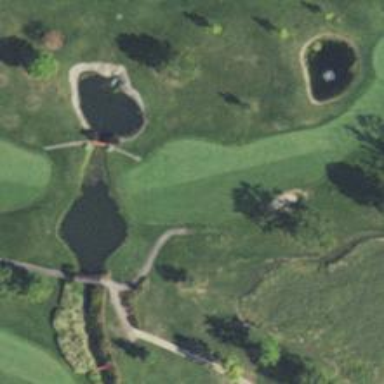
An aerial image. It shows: Footway that doubles as golf path.